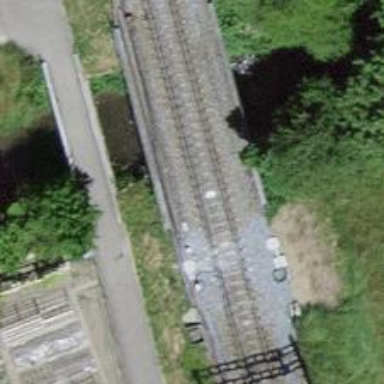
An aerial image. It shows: Single-track railway bridge with contact lines for electrification.